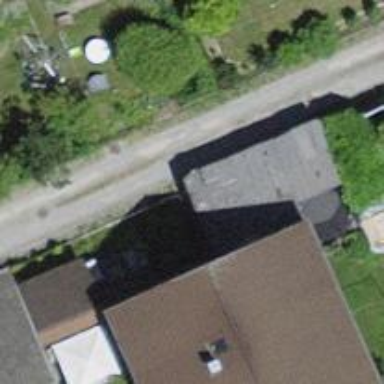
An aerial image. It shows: Rural barn.